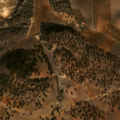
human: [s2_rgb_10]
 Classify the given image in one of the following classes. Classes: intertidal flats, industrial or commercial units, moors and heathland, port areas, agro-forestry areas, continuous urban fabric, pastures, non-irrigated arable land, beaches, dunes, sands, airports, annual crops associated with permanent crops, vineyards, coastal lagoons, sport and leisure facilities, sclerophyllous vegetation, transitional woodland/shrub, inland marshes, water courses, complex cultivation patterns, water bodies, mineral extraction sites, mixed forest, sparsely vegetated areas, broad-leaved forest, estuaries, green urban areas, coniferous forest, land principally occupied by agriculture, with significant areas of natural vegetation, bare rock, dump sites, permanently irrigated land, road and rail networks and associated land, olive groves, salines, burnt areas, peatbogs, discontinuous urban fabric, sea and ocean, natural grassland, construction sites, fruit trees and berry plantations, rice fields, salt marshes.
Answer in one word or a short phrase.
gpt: non-irrigated arable land, olive groves, agro-forestry areas